Question: I'm merging two JSON files into one CSV file, and want the output to have four columns of data next to each other (with a blank columns between the groups). However, the code is instead generating two columns one after another vertically.
I have two json files:
fileName1: Bio.json fileName2: Edu.json
'''
{
"Name" :{
"FN" : "jim",
"MN" : "Mathew",
"LN" : "Novac"
},
"Birth Detail" : {
"place": "Kiev",
"Month" : "Aug",
},
"citizenship" : "Rus"
}
'''
2nd file
'''
{
"College" : {
"Name" : "SJC",
"year" : "2010"
},
"Faculty": "Arts"
}
'''
I used the below code to get csv but not the format I need:
'''
with open("FD.csv","a") as fr:
writer = csv.writer(fr)
header = ('Filename',(filename))
writer.writerow(header)
for value in data:
# print (value)
header2 = data.keys()
for key,value in data.items():
writer.writerow((key,"________"))
if isinstance(value,dict):
for key2,value2 in value.items():
writer.writerow((key2,value2))
else:
writer.writerow((key,value))
writer.writerow('
')
if __name__ == "__main__" :
parse()
'''
This is the desired output:

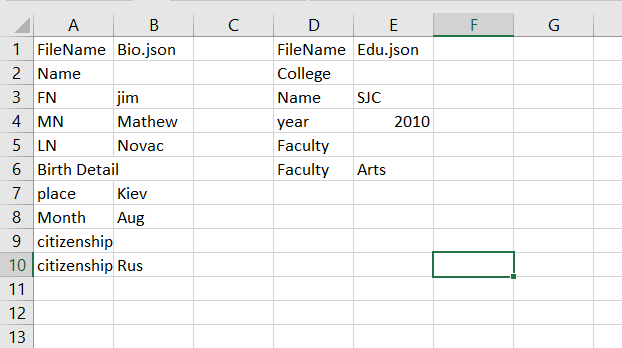
Answer: There isn't just one way to do this -- this is a question of how you structure your program logic, not really a question about Python itself; there's an infinite number of possible programs that would emit your desired output, so there isn't really such a thing as a canonical answer here.
That said, consider using iterators:
'''
import glob, itertools, csv, json
def kvPairsFromDict(d):
for k, v in d.items():
if isinstance(v, dict):
yield (k, '')
for k, v in kvPairsFromDict(v):
yield k, v
else:
yield k, v
def kvPairsFromJson(filename):
with open(filename, "rt") as f:
yield ('Filename', filename)
for k, v in kvPairsFromDict(json.load(f)):
yield k, v
with open('out.csv', 'w') as outfile:
writer = csv.writer(outfile)
inputFiles = glob.glob('CTM/*.json')
inputStreams = [kvPairsFromJson(f) for f in inputFiles]
for inputs in itertools.zip_longest(*inputStreams, fillvalue=('','')):
row = tuple()
for item in inputs:
row += item + ('',)
writer.writerow(row[:-1])
'''